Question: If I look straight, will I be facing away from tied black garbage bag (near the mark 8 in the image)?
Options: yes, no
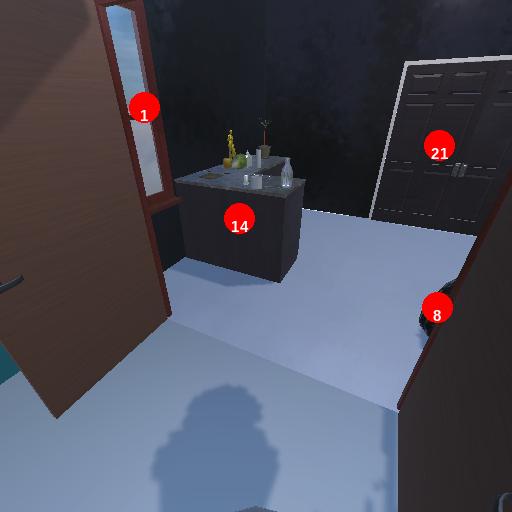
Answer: yes